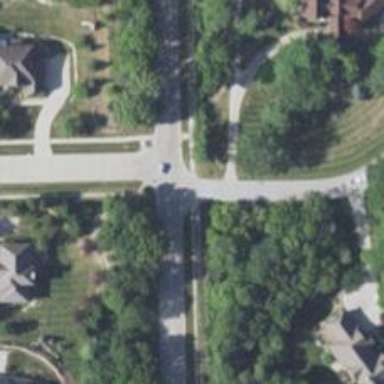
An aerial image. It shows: Unmarked crossing on footway.